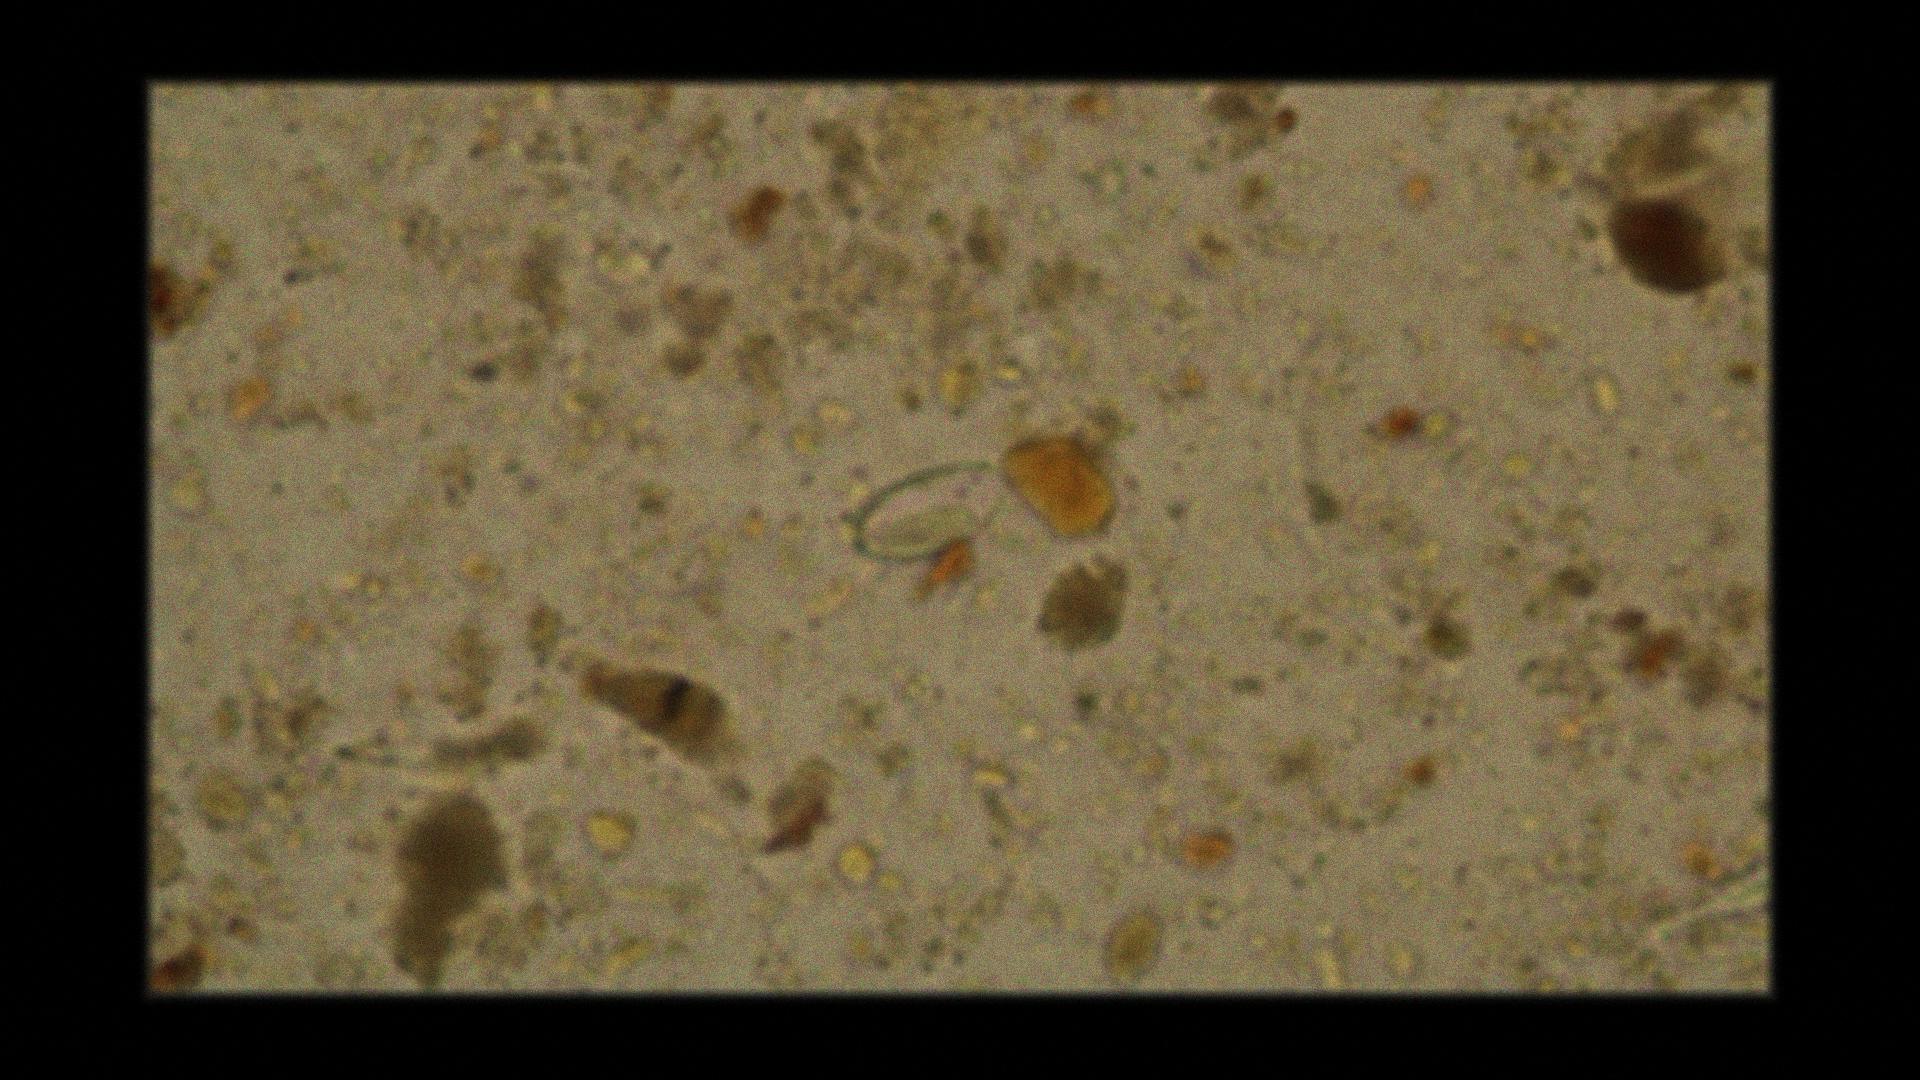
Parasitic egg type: Enterobius vermicularis